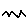
Label: zigzag